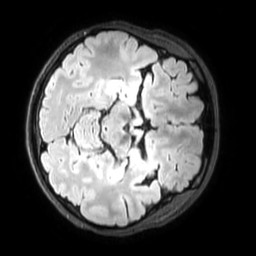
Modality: FLAIR
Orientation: axial
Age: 23
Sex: female
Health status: healthy
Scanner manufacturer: philips
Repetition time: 4.8 s
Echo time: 0.2778 s